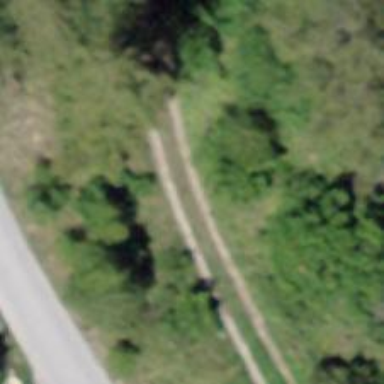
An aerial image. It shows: Unpaved path.